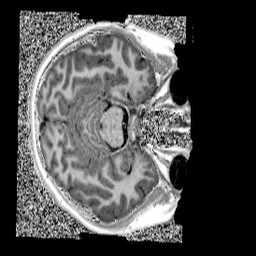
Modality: UNIT1
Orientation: axial
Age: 12
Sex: female
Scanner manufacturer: siemens
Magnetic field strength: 3 T
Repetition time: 4 s
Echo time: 0.00299 s